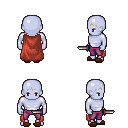
a pixel art fantasy rpg character, male body template, dark elf, purple skin, maroon cape, magenta pants, plain hairstyle, brown slippers, dagger, four views (front, back, left, right), 2x2 character sprite sheet, small pixel art, hard edges, no anti-aliasing